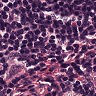
Metastatic tissue present: no